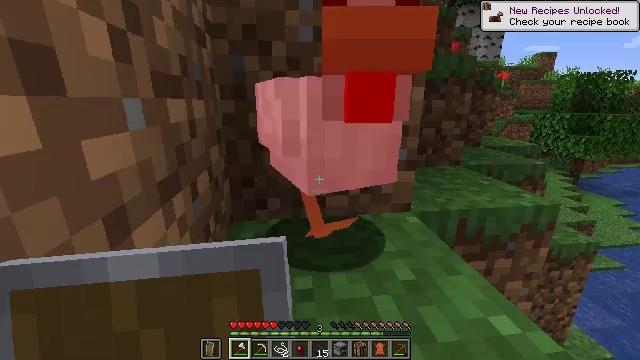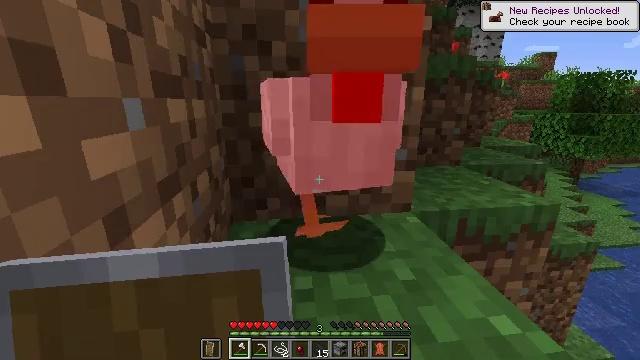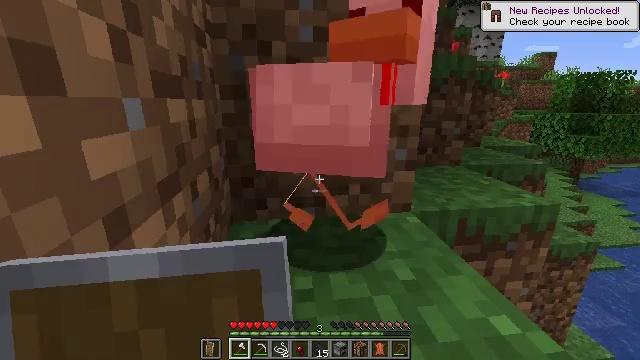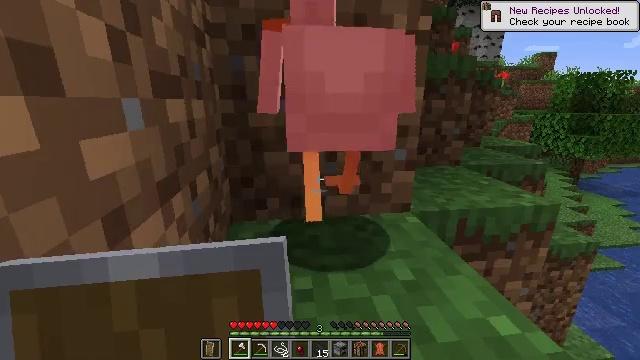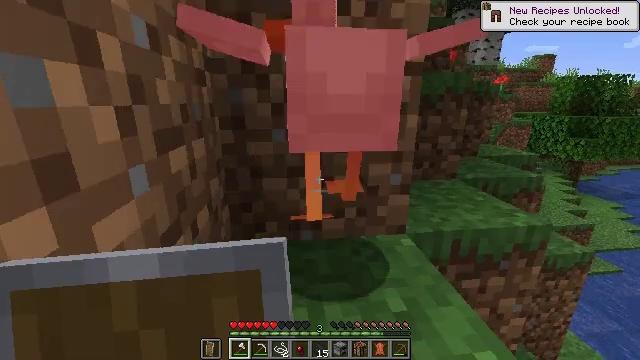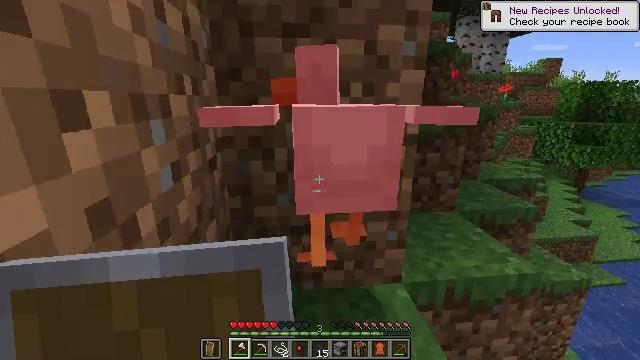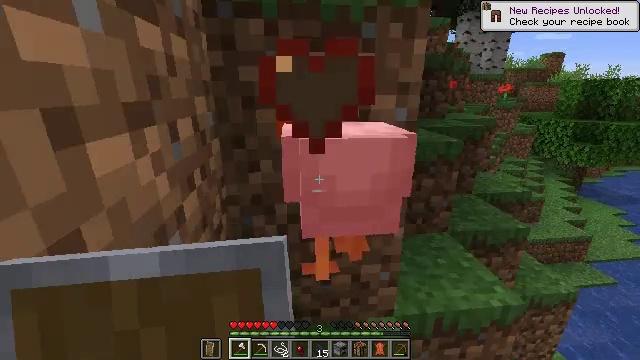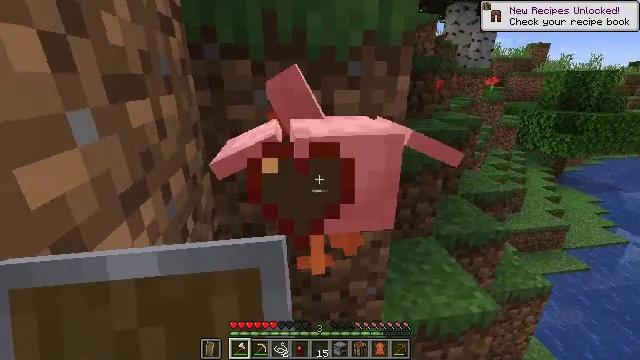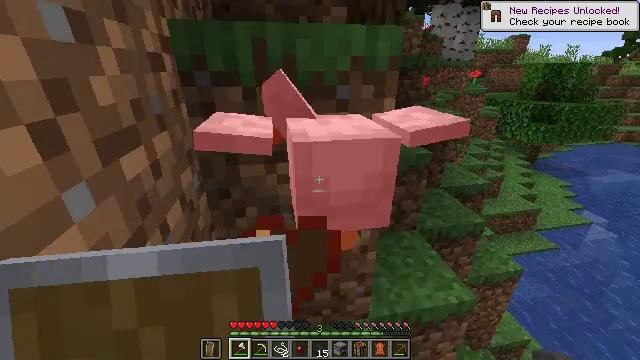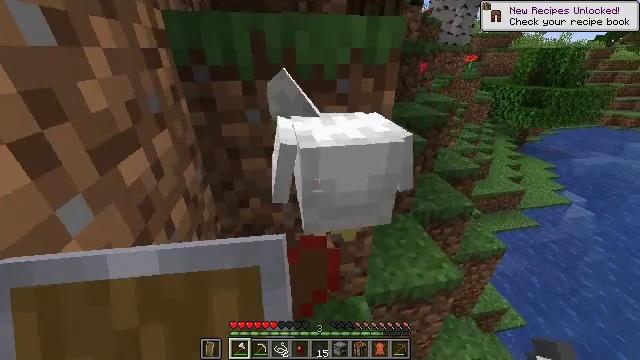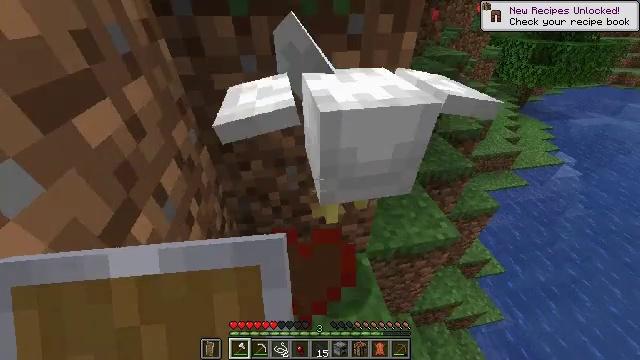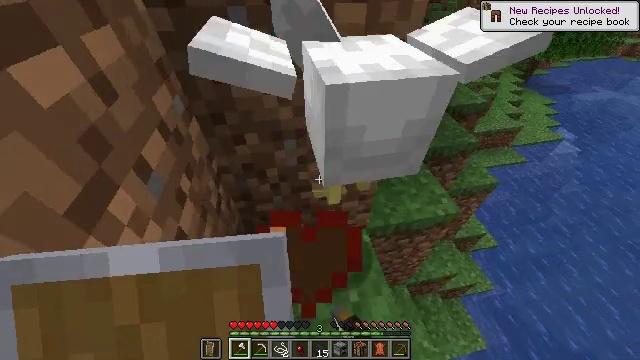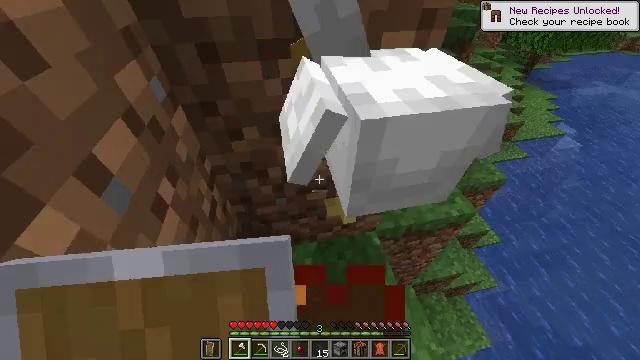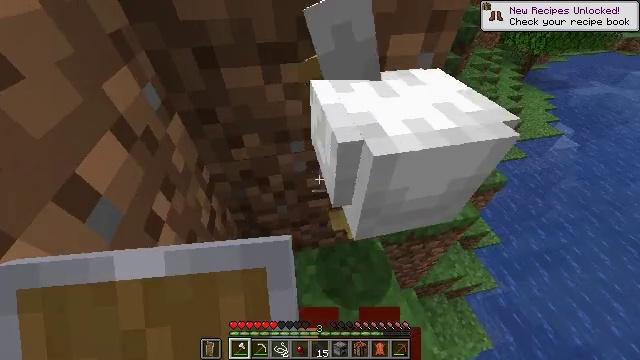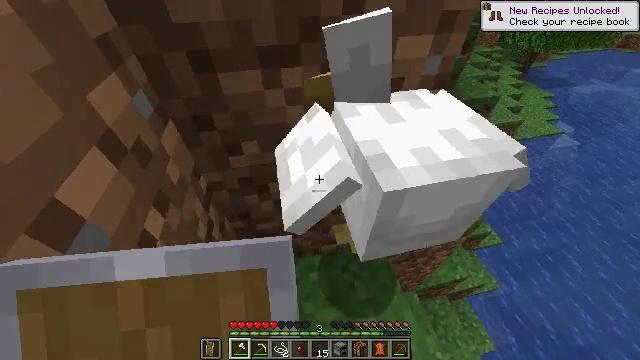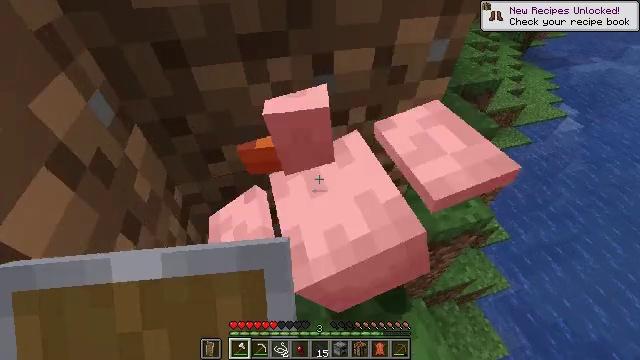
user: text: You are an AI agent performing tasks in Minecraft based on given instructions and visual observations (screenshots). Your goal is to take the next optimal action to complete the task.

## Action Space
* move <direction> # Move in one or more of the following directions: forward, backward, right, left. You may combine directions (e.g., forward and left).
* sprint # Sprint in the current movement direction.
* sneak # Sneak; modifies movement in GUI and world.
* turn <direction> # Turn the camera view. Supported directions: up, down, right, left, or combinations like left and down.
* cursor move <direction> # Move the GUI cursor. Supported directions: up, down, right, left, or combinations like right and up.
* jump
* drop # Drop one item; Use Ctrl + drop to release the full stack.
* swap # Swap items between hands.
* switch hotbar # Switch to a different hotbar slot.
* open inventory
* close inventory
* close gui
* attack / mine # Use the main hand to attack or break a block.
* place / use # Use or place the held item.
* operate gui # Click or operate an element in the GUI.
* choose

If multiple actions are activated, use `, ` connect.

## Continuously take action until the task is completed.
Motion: motion action
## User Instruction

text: Hunt a chicken.
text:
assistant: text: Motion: no_op
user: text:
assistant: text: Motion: no_op
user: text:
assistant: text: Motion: move forward
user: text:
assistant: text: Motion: move forward, jump
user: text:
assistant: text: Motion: move forward, jump
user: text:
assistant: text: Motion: move forward, sprint, turn down, jump
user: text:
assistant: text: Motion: move forward, sprint, turn right and down, jump
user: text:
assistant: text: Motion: move forward, sprint, turn right and down, jump
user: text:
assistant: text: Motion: move forward and move left, sprint, turn down, jump
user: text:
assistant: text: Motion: move forward and move left, sprint, turn down, attack / mine
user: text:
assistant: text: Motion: move forward, turn down, attack / mine
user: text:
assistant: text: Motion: turn down, attack / mine
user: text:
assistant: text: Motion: attack / mine
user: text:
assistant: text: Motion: no_op
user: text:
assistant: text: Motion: turn right
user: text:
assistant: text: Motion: no_op